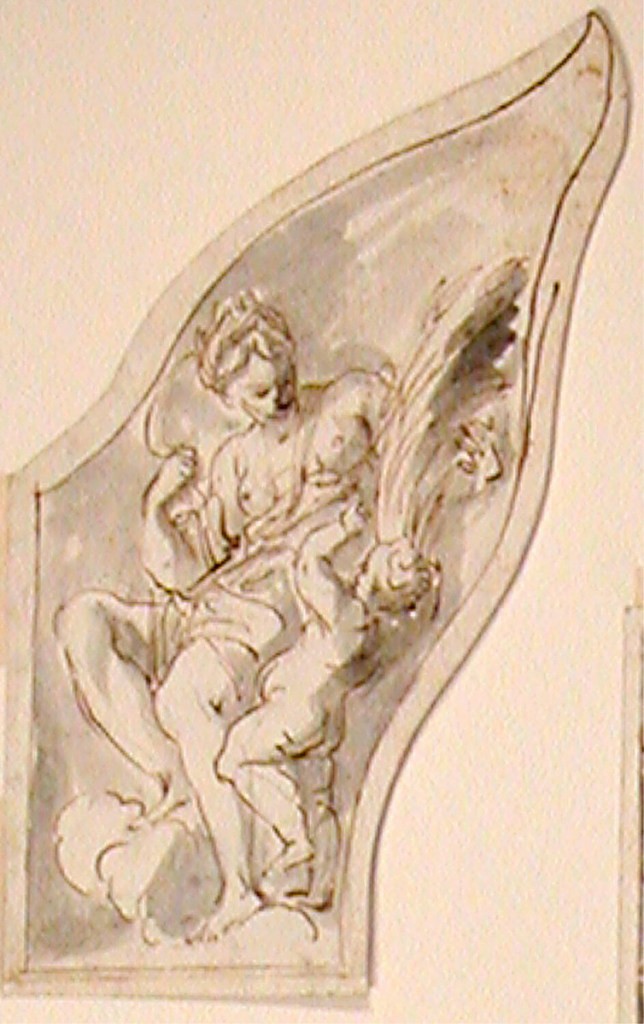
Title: Decoration of a coach panel
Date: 1650–75
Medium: Brush and gray watercolor, pen and ink, black chalk on paper.
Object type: Drawing
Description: Vertical drawing of a lateral panel of a coach.  Wing-like.  "Summer" is shown seated upon clouds.  She carries a sickle in her right hand and a sheaf of grain in her left arm, which a child brought her.  Framing line.